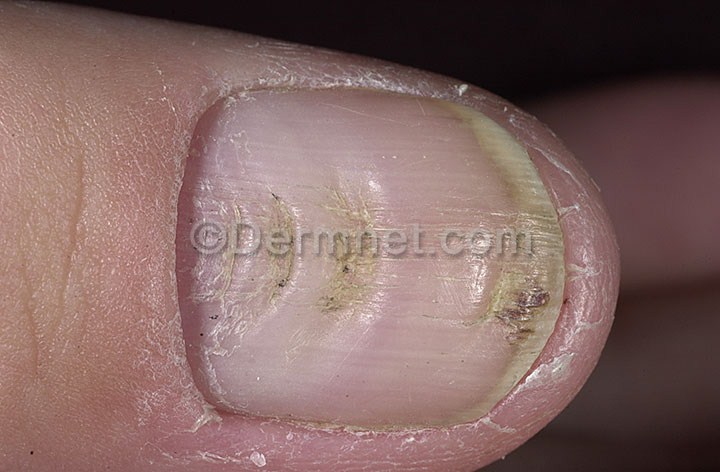
Disease: Nail Fungus and other Nail Disease